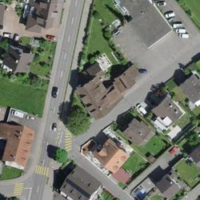
EUNIS habitat code: 54
Species observed at this site:
Cotinus coggygria